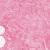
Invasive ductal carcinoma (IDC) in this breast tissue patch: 0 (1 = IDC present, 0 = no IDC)